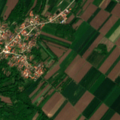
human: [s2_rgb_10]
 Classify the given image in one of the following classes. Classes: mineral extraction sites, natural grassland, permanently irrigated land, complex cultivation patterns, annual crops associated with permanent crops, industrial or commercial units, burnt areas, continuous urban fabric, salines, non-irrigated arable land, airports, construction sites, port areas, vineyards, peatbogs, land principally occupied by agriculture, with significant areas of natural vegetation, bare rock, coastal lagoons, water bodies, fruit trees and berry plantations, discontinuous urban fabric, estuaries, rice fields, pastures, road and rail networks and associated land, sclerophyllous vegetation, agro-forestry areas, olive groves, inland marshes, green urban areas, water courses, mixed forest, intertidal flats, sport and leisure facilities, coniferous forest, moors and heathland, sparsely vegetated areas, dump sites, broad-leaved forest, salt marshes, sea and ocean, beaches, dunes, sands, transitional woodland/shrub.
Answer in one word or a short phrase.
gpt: discontinuous urban fabric, non-irrigated arable land, land principally occupied by agriculture, with significant areas of natural vegetation